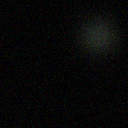
Screen state: off